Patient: sex M, age 78
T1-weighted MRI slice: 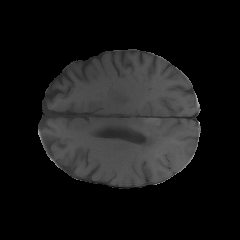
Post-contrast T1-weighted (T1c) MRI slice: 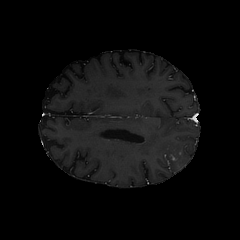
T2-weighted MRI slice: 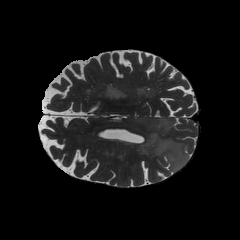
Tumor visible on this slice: yes
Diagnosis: Glioblastoma, IDH-wildtype
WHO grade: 4